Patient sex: M
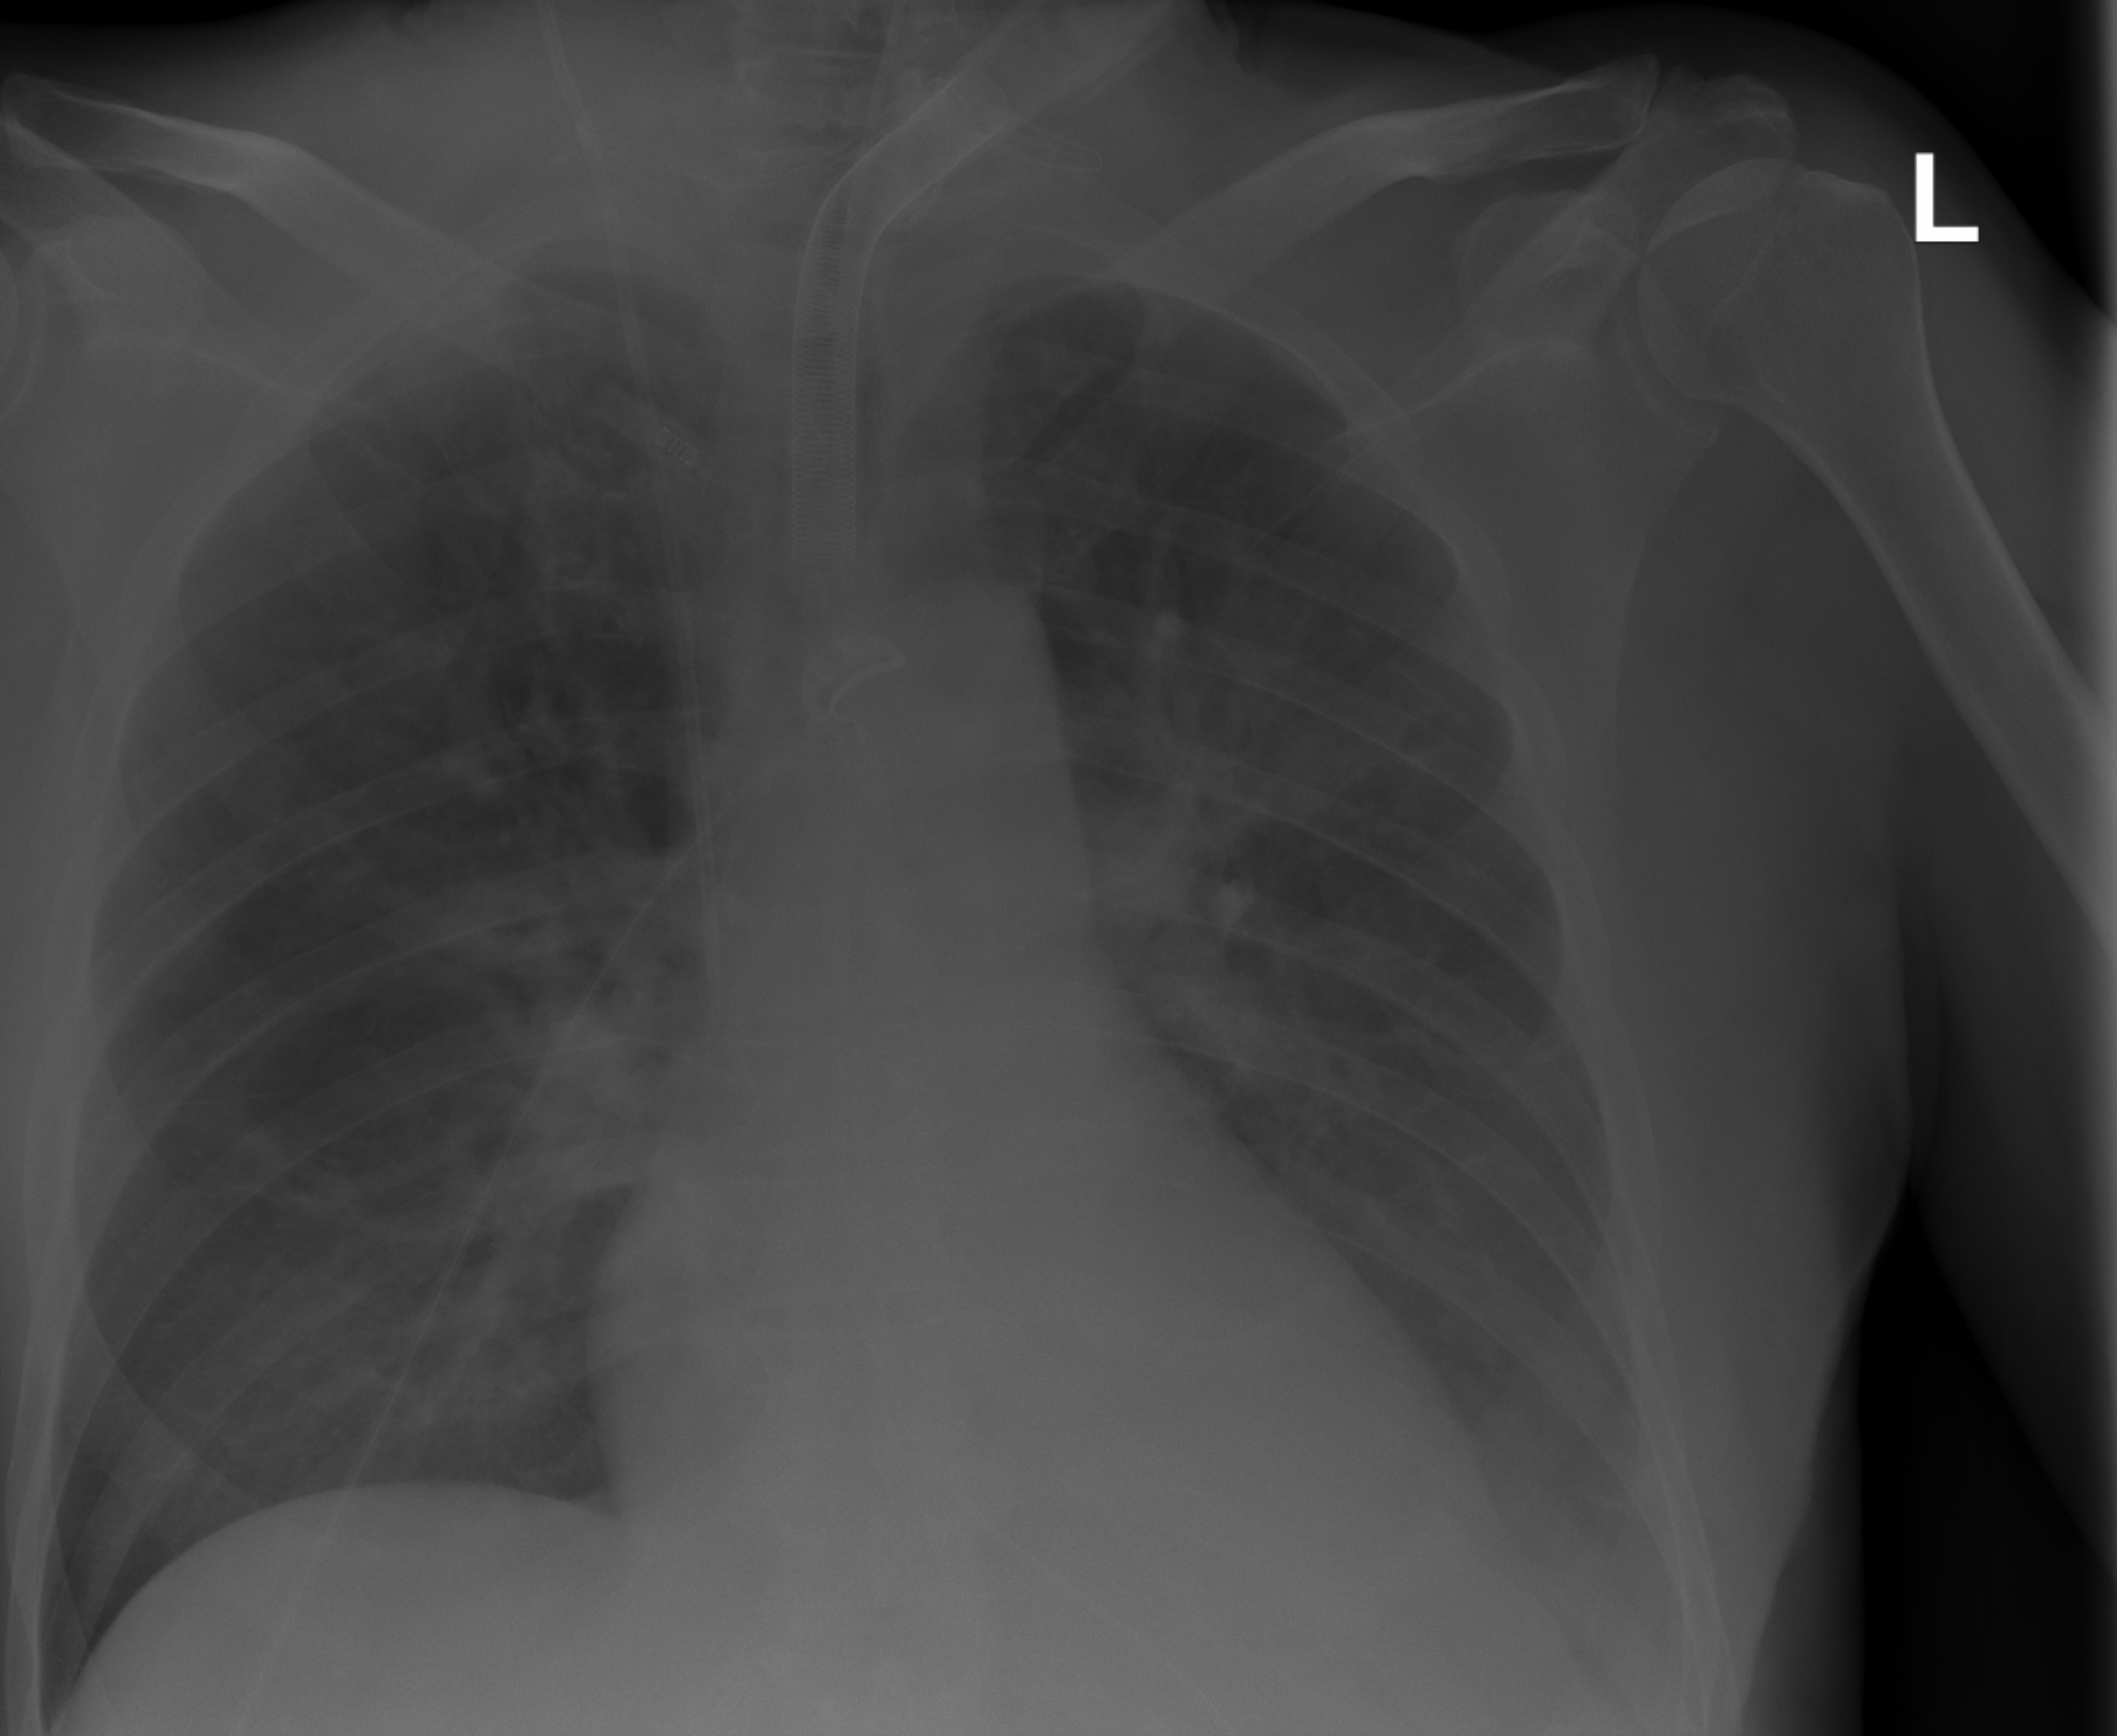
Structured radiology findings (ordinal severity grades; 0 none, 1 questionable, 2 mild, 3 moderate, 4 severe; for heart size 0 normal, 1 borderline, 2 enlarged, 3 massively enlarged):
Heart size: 0
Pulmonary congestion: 0
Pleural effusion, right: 0
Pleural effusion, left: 2
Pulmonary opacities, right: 1
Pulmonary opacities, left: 1
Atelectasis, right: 0
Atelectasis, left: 2